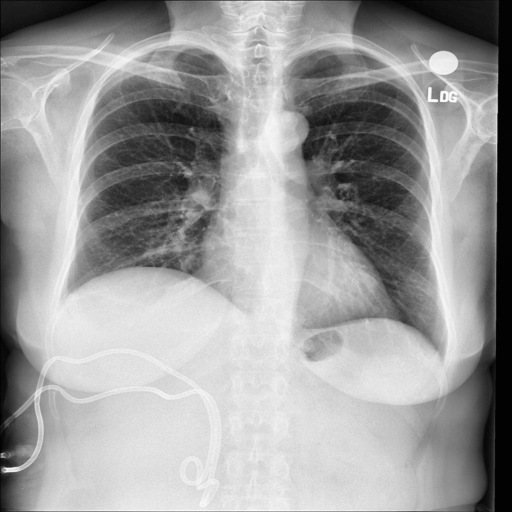
Finding: NORMAL